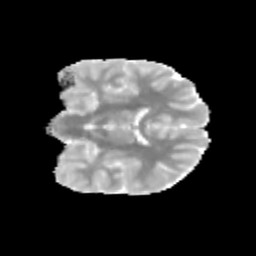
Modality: MD
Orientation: coronal
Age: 12
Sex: male
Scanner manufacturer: siemens
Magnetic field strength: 3 T
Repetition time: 3.8 s
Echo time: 0.07 s